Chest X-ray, AP view. Patient: 50 years old, sex M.
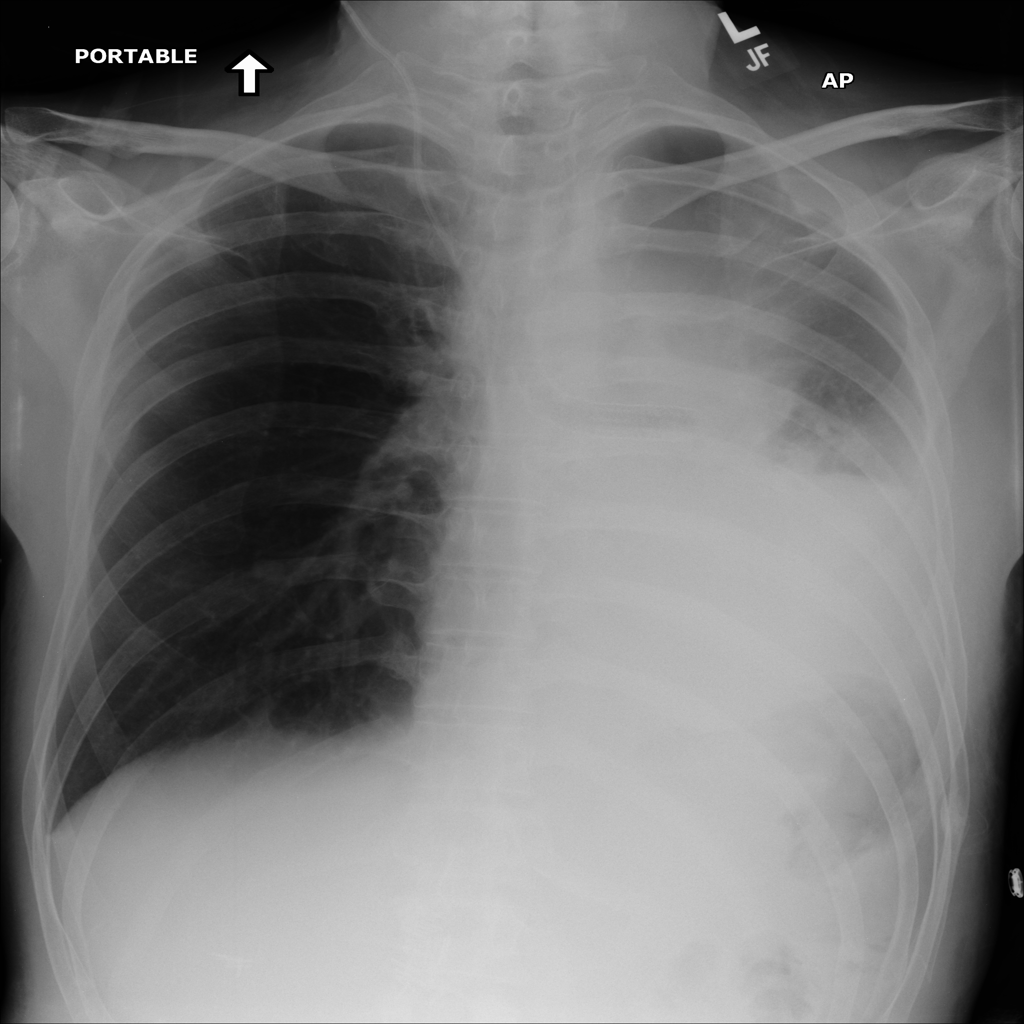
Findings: Atelectasis, Consolidation, Effusion, Mass